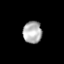
Tissue: skin
Cell type: Epithelial cells
Senescence score: 0.2803
Nuclear area (px): 410
Mean DAPI intensity: 175.078